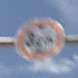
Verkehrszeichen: TatsaechlicheHoehe
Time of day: Midday
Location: Outdoor (Nature)
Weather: PartlyCloudy
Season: NotSpecified
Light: Natural